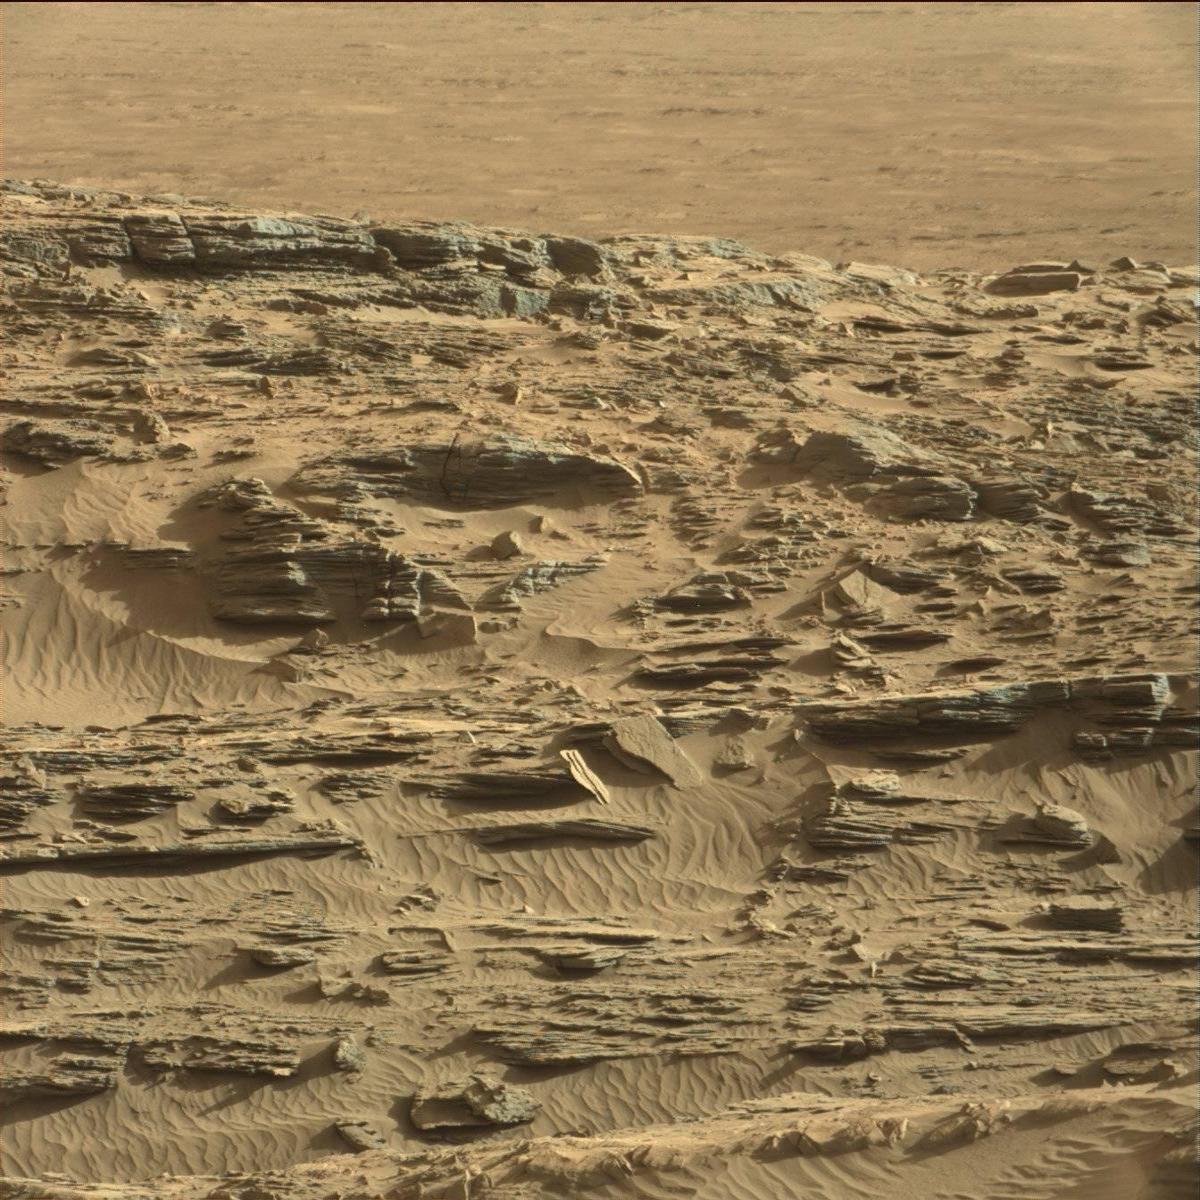
Terrain classes present: Bedrock, Sand / Soil